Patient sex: F
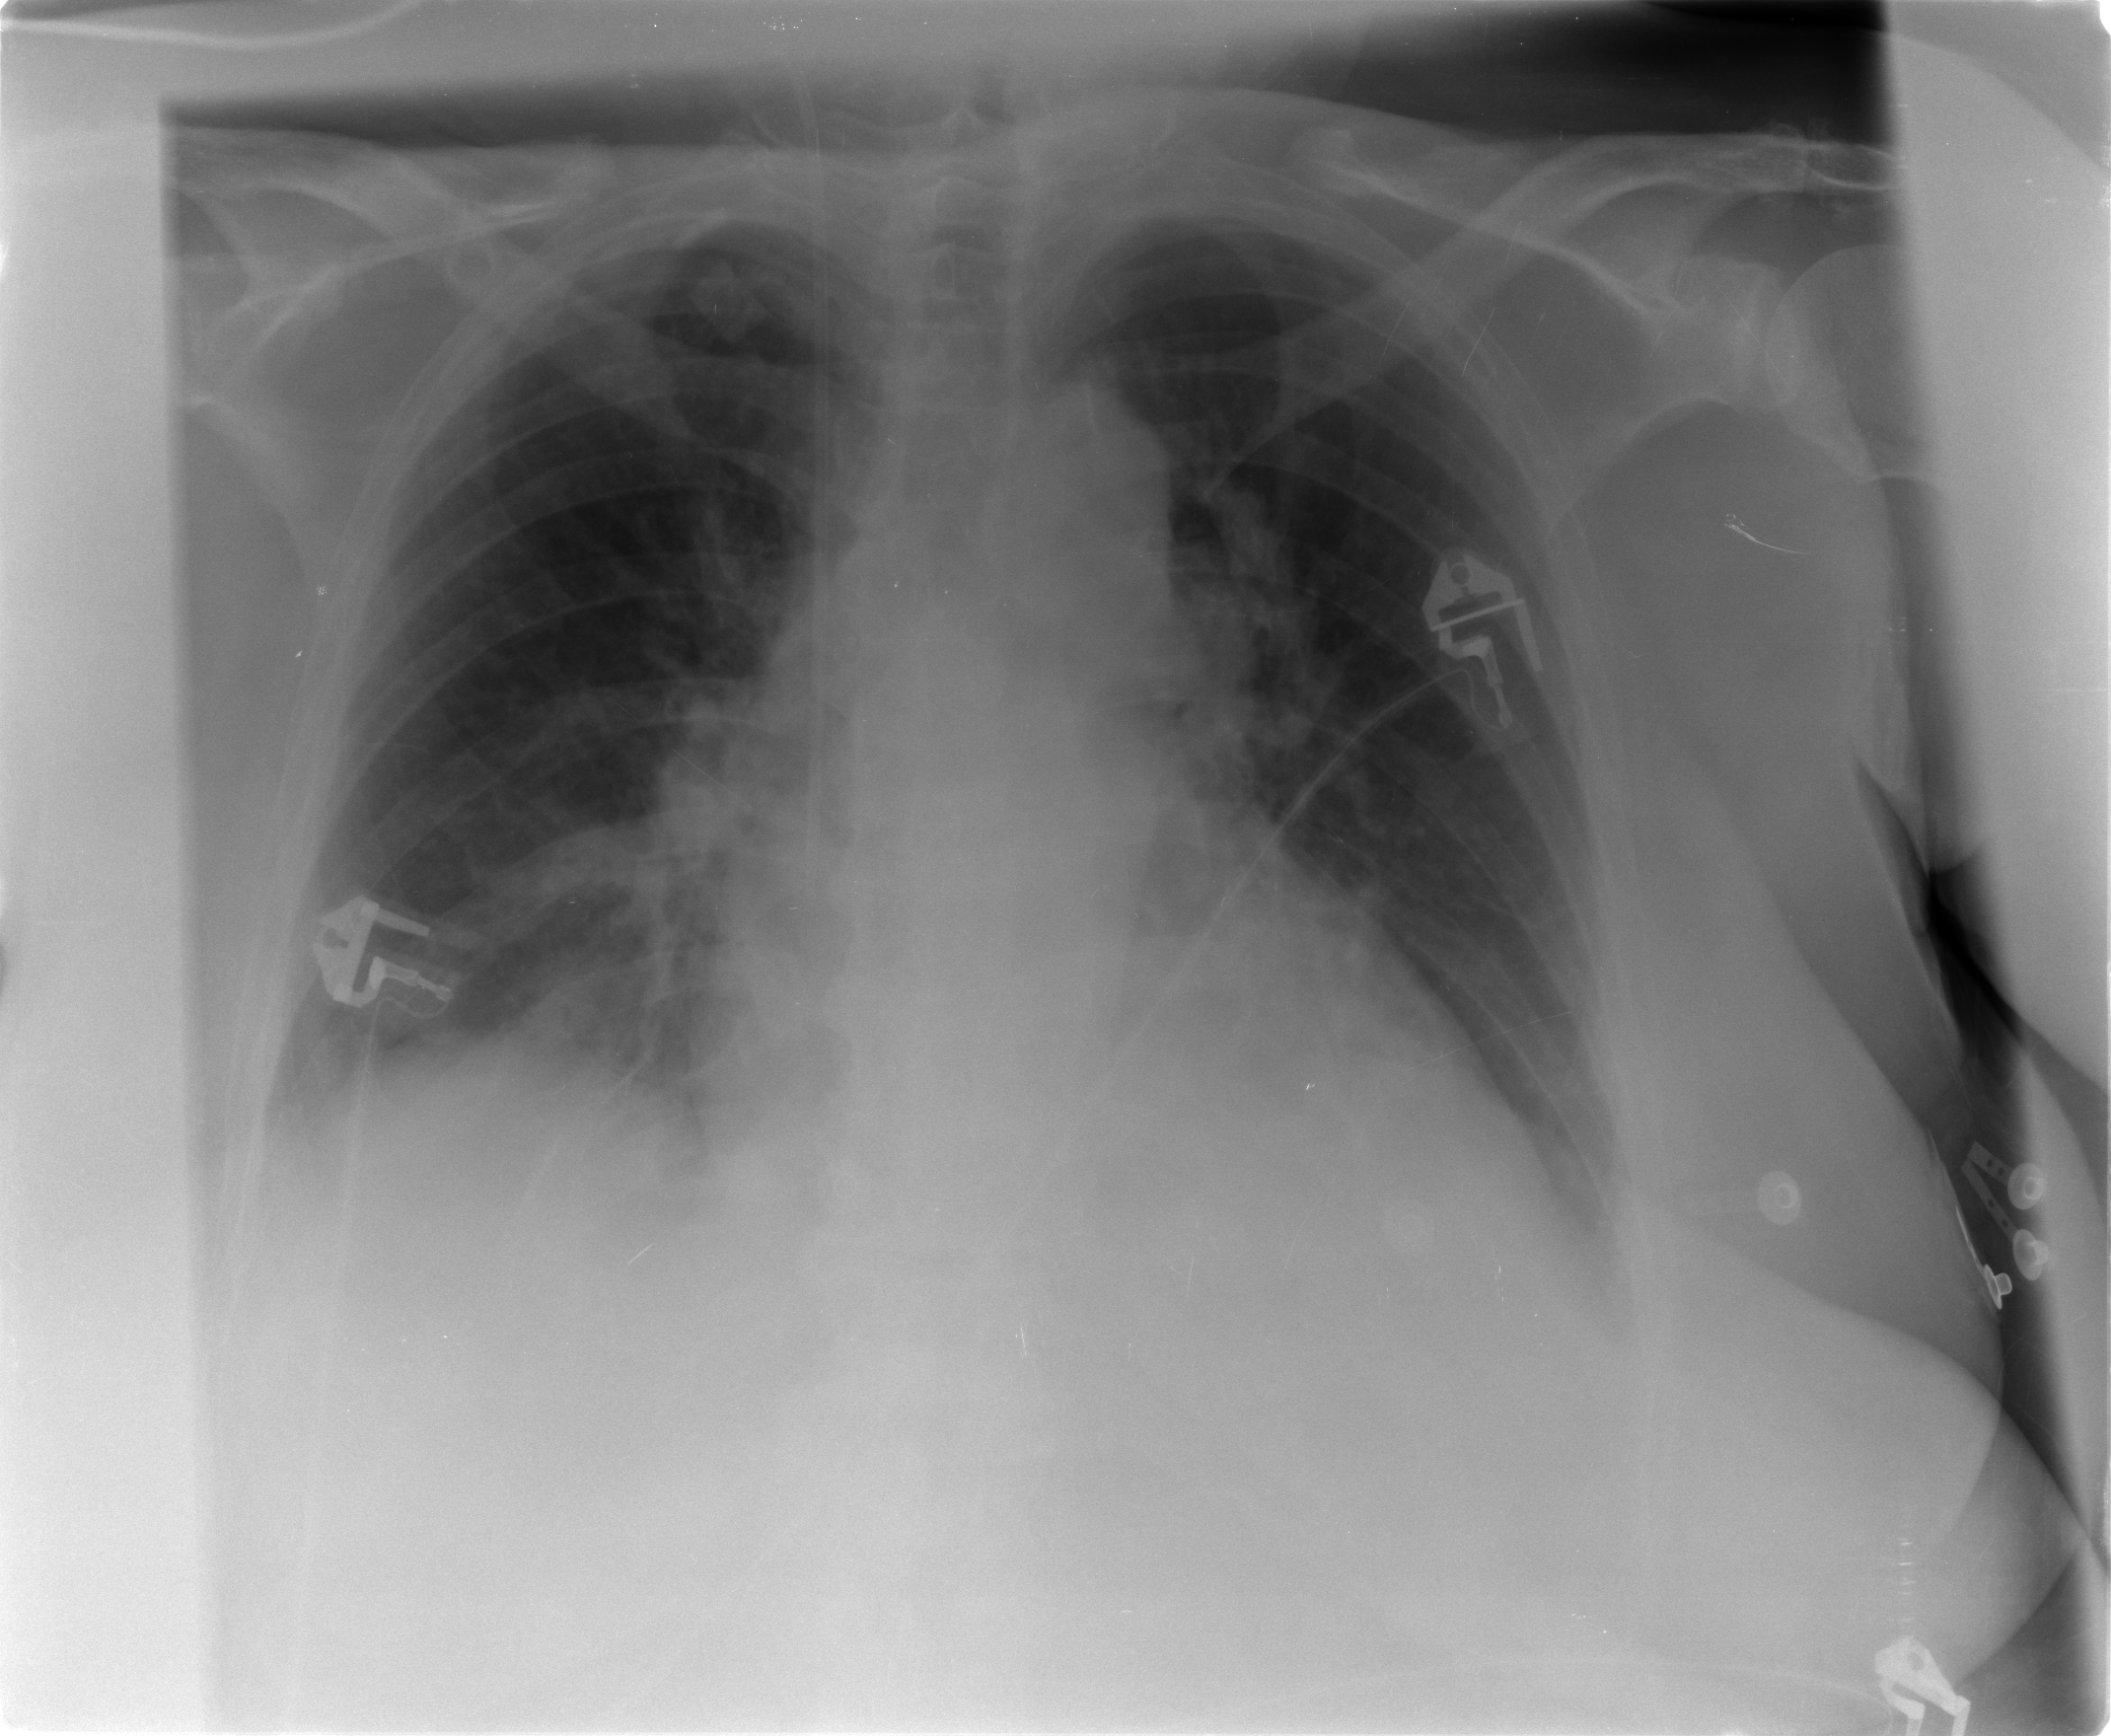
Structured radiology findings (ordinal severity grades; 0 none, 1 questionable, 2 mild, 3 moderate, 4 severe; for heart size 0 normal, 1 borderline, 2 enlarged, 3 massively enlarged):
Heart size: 2
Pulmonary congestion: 2
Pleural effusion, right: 1
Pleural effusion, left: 1
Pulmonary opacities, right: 2
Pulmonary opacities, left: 1
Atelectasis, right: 2
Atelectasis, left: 2